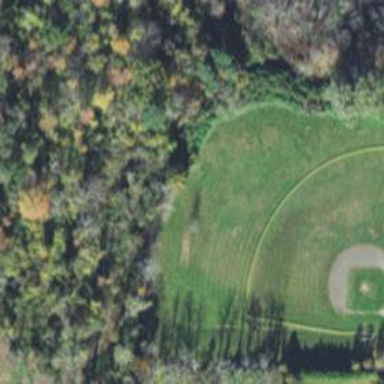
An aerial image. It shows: Baseball pitch for leisure and sports activities.